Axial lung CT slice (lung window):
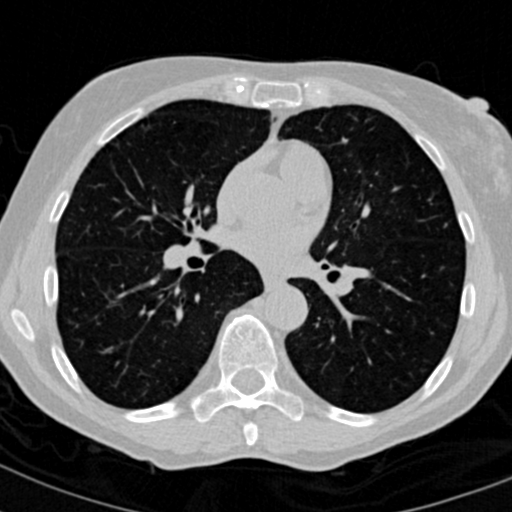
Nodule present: no